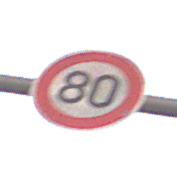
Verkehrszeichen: Geschwindigkeit80
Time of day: SunriseSunset
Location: Outdoor (Nature)
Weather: PartlyCloudy
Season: NotSpecified
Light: Natural